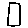
Label: square